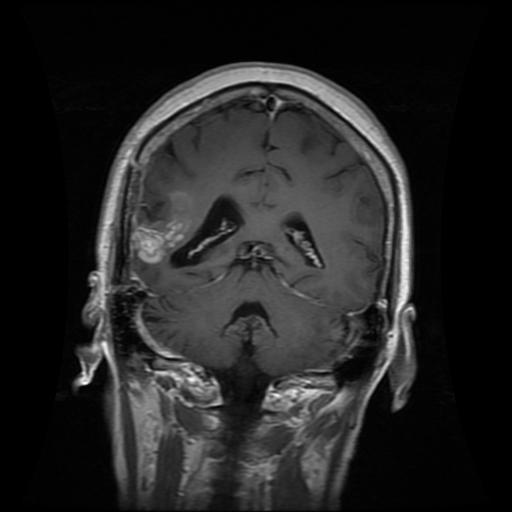
Label: glioma